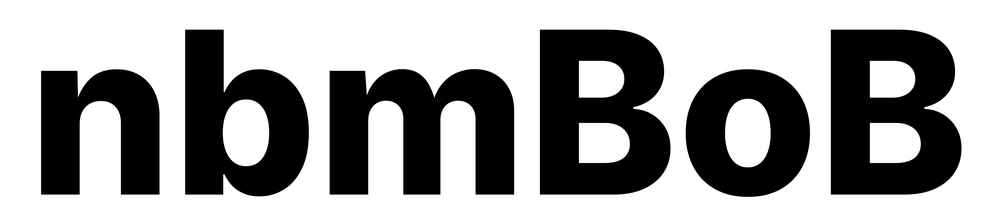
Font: Inter_ExtraBold